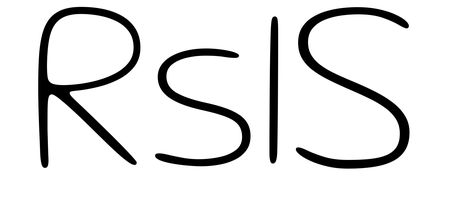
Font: Gluten_Thin